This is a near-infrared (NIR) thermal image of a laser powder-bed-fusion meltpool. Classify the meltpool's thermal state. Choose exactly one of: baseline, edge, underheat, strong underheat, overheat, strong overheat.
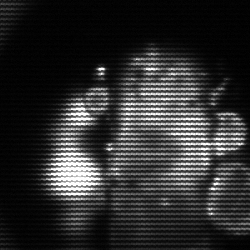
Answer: strong underheat